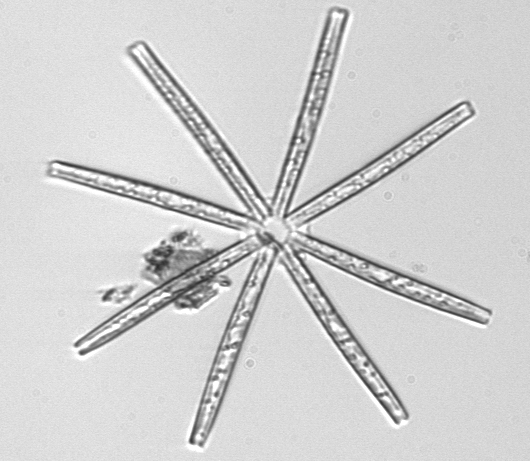
Label: Thalassionema